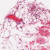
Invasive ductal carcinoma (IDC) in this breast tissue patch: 0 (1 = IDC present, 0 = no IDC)